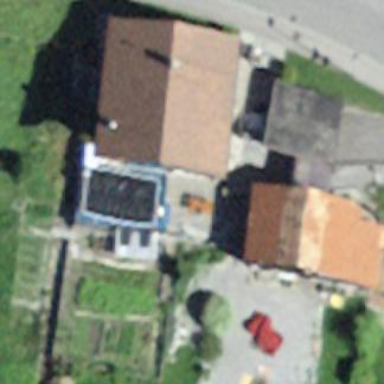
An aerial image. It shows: Detached building.